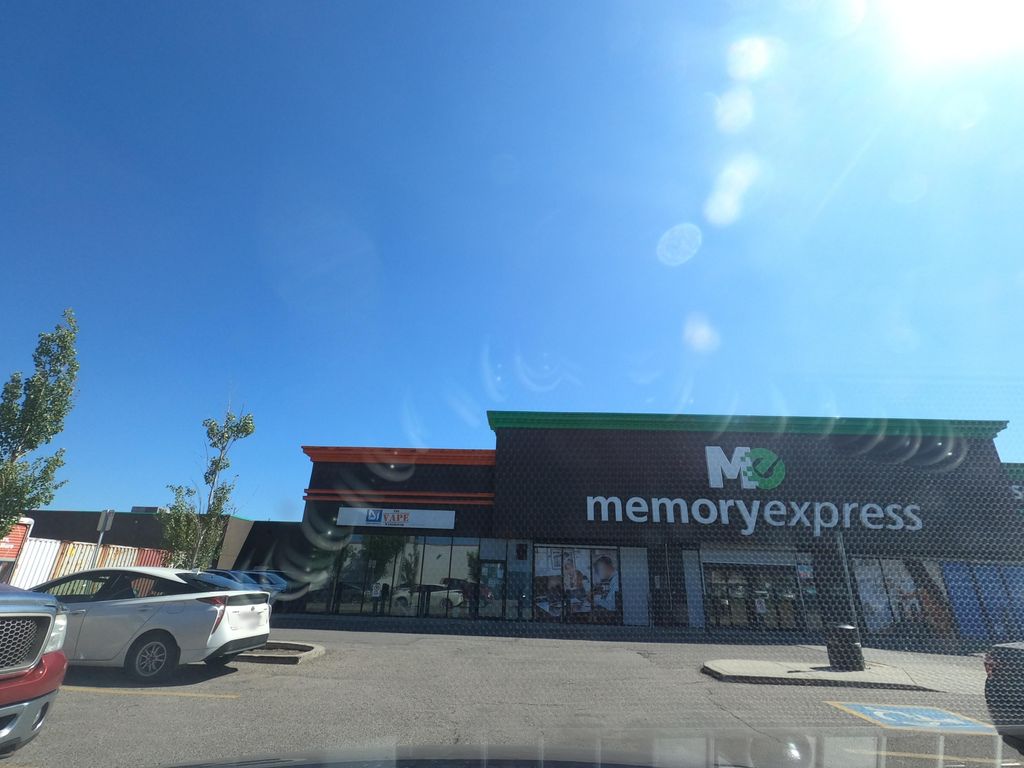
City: calgary